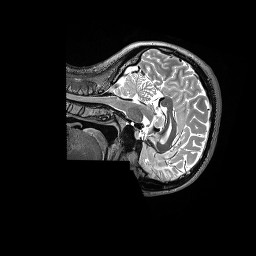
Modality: T2w
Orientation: sagittal
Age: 33
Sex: female
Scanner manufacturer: siemens
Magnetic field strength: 3 T
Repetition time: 3.2 s
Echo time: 0.562 s